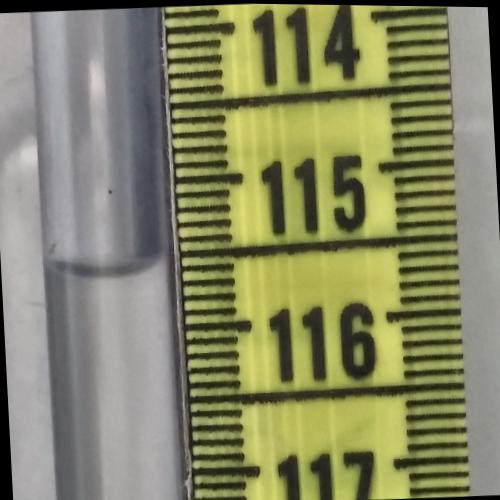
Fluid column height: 115.6 cm